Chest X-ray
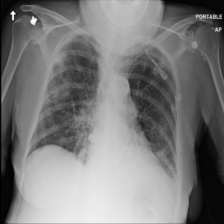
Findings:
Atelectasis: negative
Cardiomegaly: negative
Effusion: negative
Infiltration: negative
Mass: negative
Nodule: negative
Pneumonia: negative
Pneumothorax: negative
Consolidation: negative
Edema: negative
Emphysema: negative
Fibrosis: negative
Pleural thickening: negative
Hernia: negative